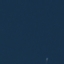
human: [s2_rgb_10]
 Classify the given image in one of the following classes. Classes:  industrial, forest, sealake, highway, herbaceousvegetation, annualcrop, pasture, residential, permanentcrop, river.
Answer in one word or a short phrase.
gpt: SeaLake